Aerial crown-view tile of a tropical tree (Barro Colorado Island, Panama), acquired 20240611:
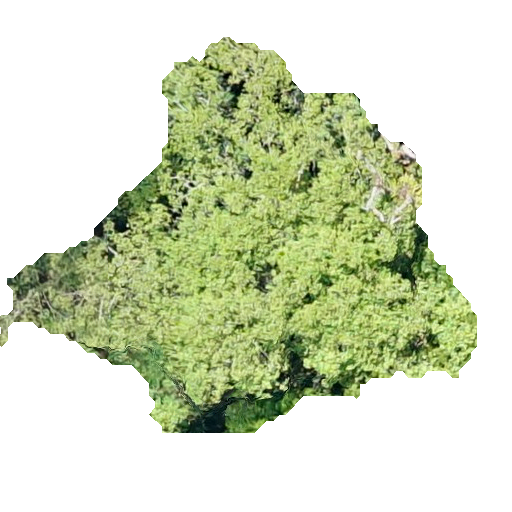
Species: Luehea seemannii
GBIF accepted scientific name: Luehea seemannii
Crown area: 167.024 m²